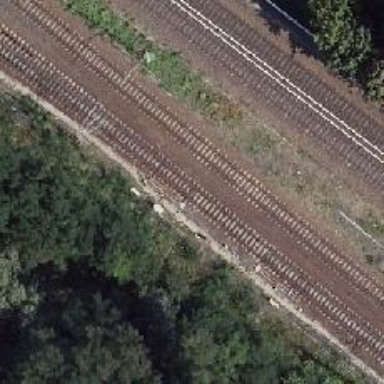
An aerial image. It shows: Railway switch with the turnout side on the left.